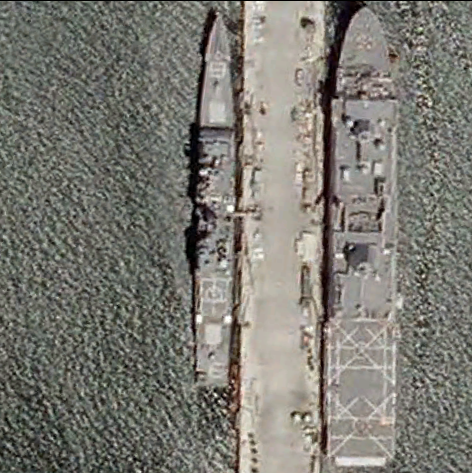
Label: combat